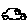
Label: car